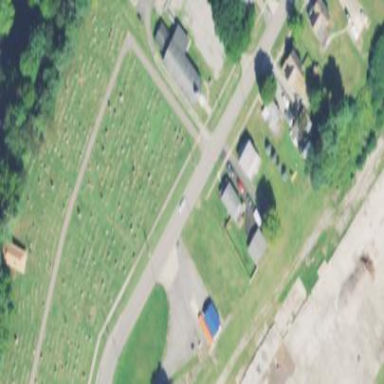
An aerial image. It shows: Grave yard.